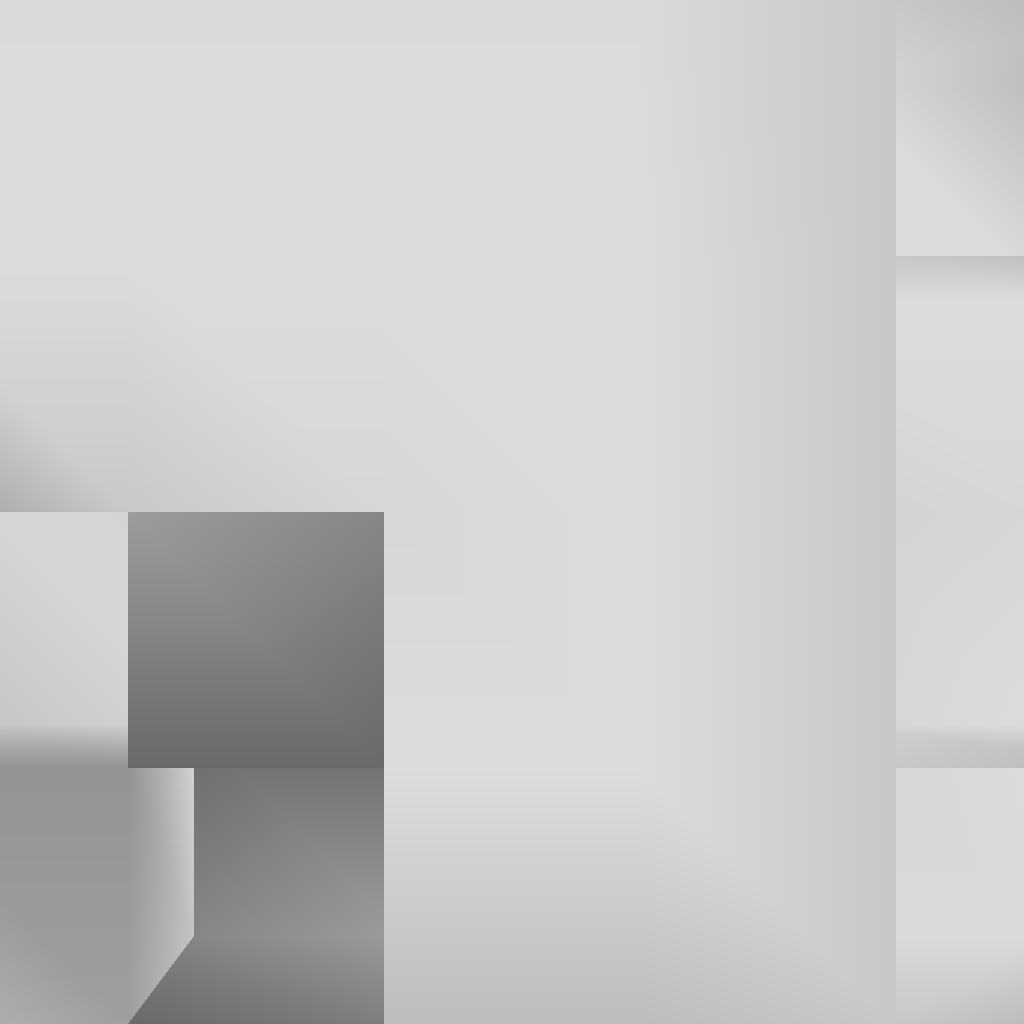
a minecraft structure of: Simple Vending Machine